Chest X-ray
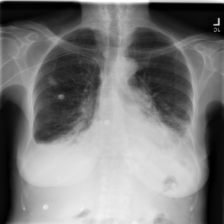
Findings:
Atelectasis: positive
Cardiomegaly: negative
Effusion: negative
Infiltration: positive
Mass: positive
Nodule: negative
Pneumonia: positive
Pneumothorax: negative
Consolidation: positive
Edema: negative
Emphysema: negative
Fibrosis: negative
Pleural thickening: negative
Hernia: negative